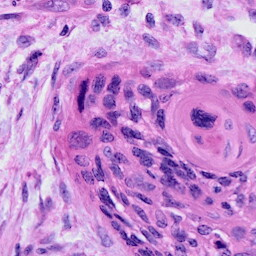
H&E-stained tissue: Cervix